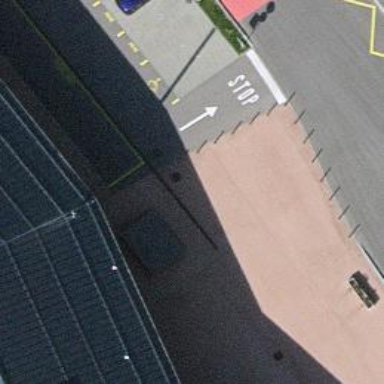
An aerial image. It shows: Parking aisle designated as service road.